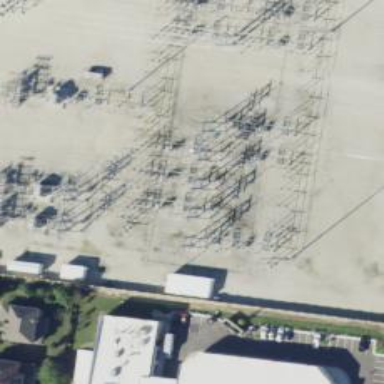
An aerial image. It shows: Switch for power supply.